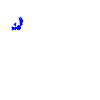
Particle: kaon